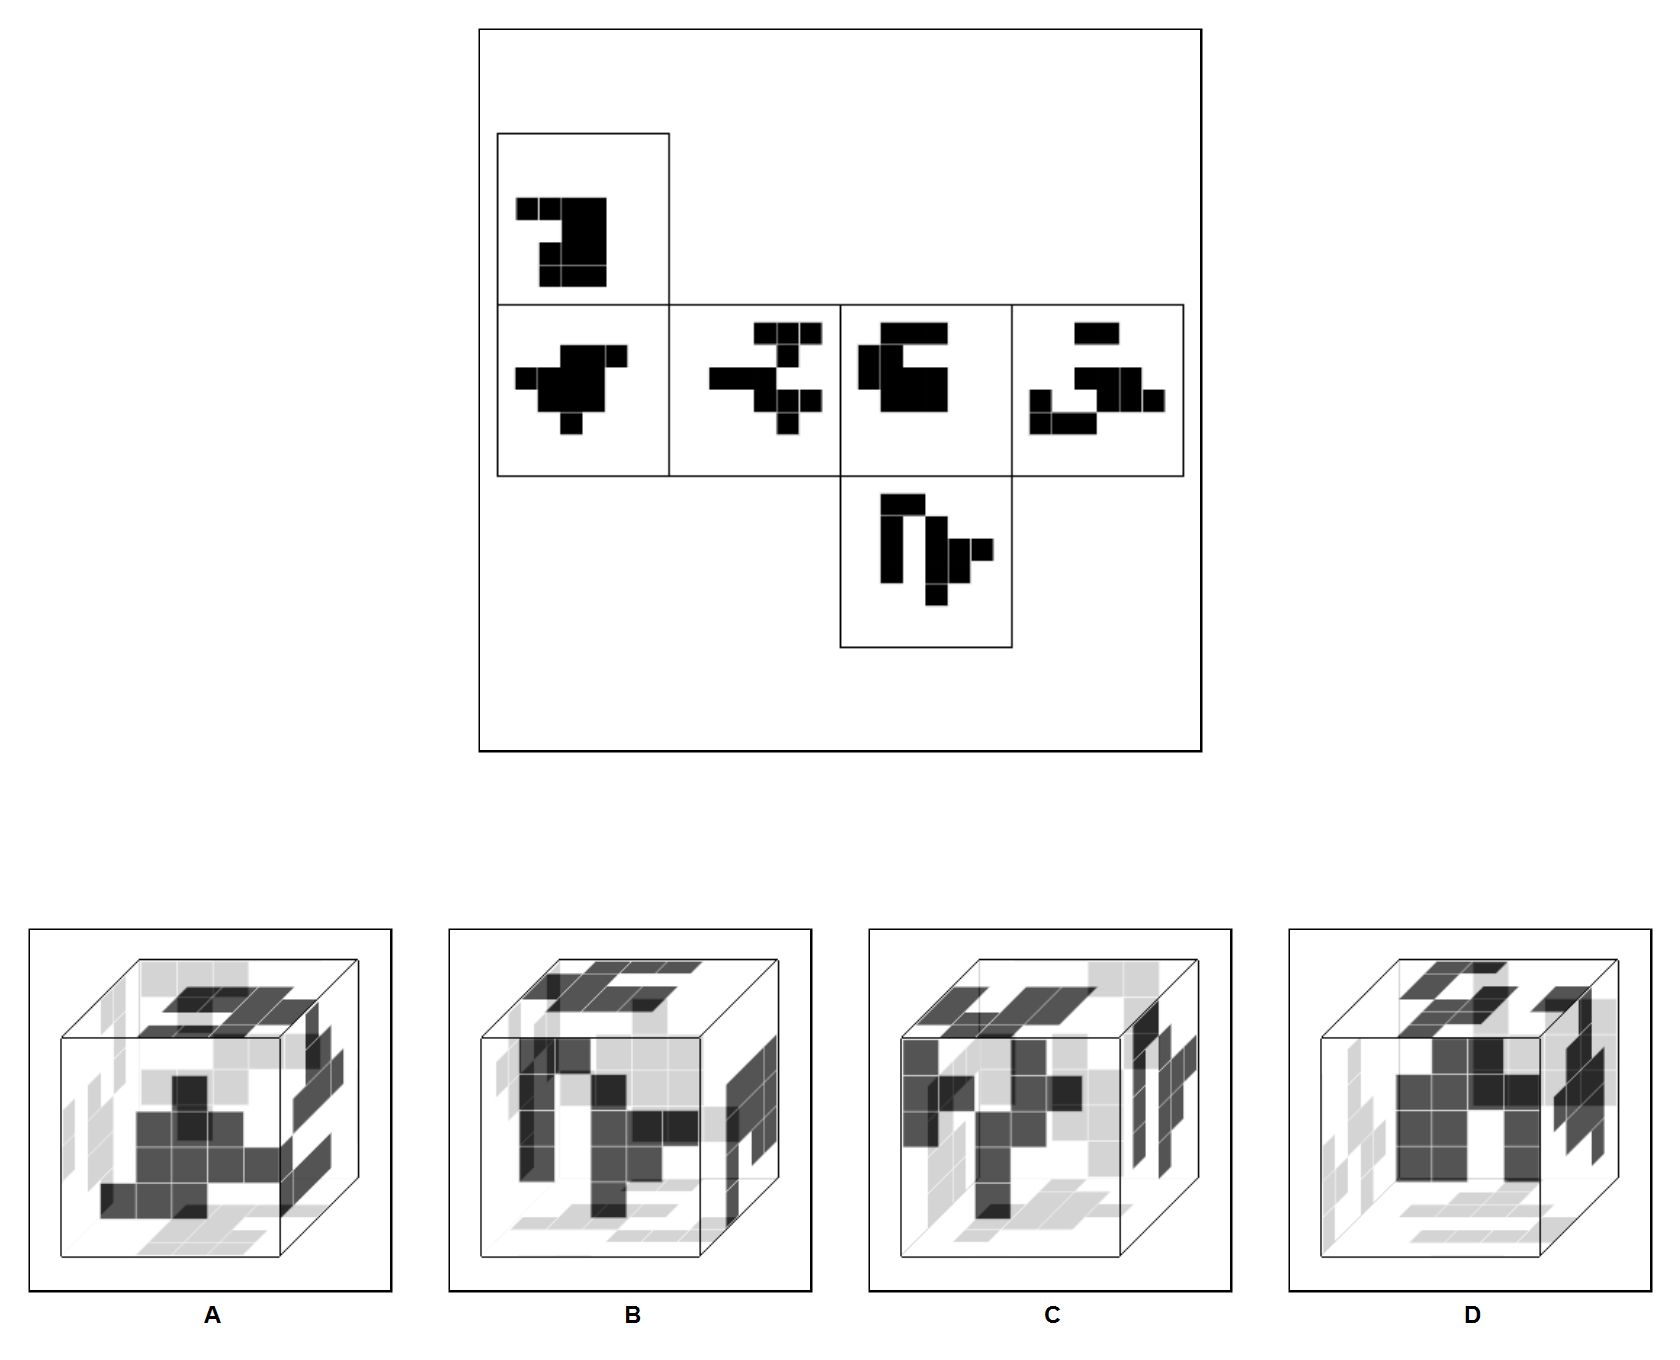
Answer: C